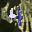
Label: 4